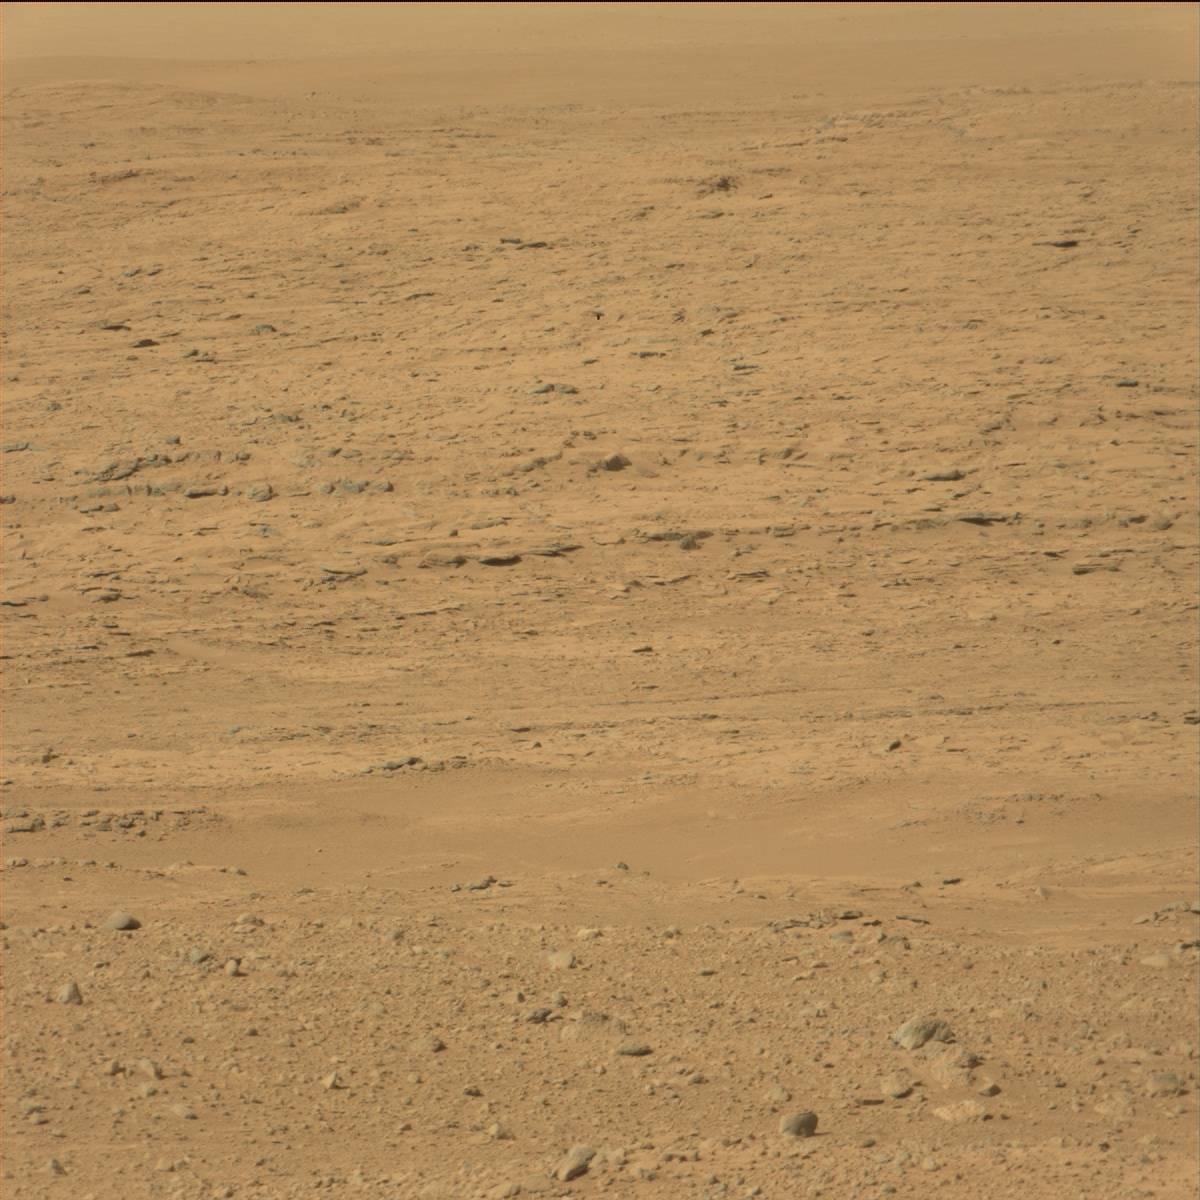
Terrain classes present: Bedrock, Ridge, Rock, Sand / Soil